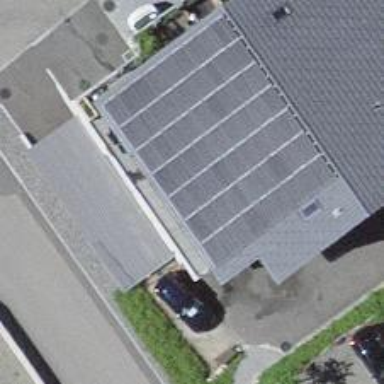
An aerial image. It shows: Car wash facility.